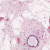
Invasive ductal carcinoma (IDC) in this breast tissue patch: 0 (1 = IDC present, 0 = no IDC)